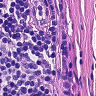
Metastatic tissue present: no